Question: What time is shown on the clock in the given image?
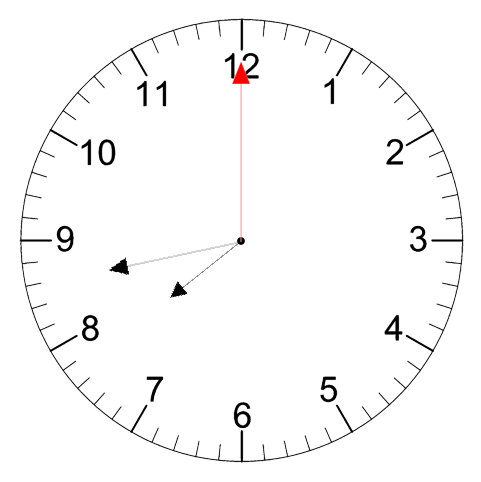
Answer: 07:43:00